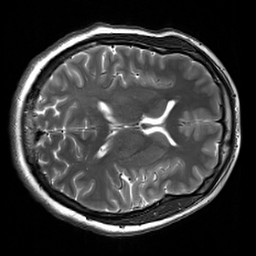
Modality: T2w
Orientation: axial
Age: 30
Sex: female
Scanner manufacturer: siemens
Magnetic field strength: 3 T
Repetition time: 7 s
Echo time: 0.09 s